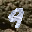
Label: 9